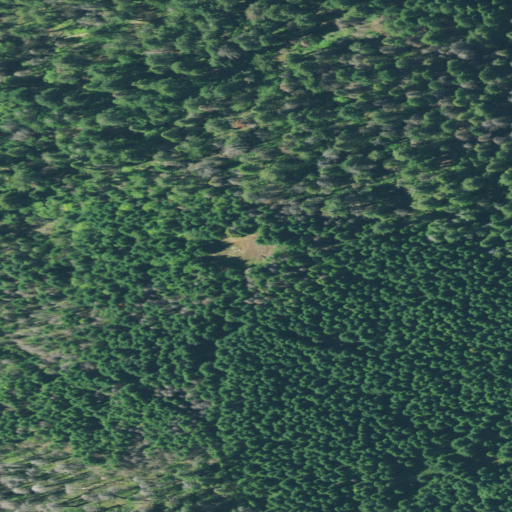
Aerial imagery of mountain in Oregon named Quartz Point containing evergreen forest and grassland